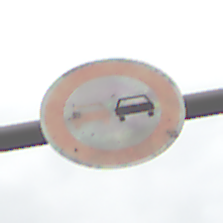
Verkehrszeichen: Ueberholverbot
Umgebung: Outdoor, Nature
Tageszeit: MorningAfternoon
Wetter: Overcast
Licht: Natural
Jahreszeit: NotSpecified
Kontrast: LowContrast